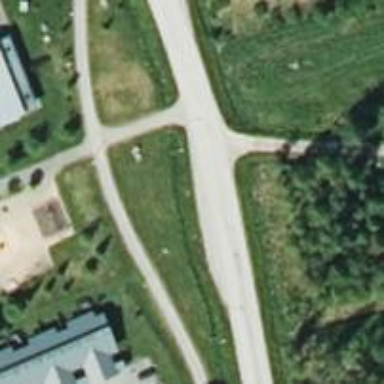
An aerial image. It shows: Tertiary road with asphalt surface.